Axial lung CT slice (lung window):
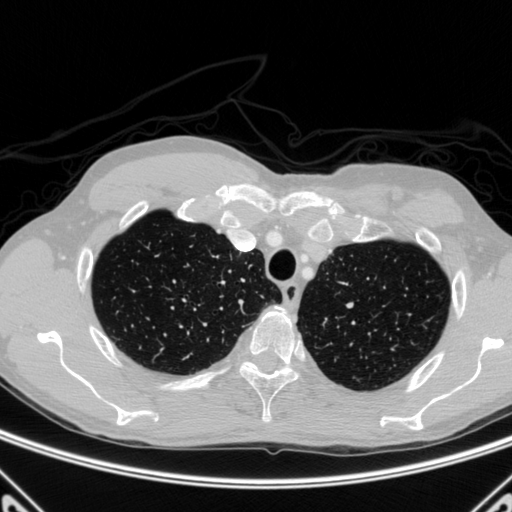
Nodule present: no